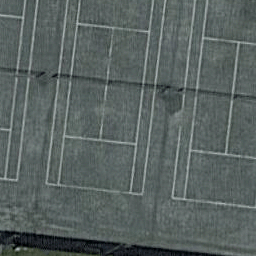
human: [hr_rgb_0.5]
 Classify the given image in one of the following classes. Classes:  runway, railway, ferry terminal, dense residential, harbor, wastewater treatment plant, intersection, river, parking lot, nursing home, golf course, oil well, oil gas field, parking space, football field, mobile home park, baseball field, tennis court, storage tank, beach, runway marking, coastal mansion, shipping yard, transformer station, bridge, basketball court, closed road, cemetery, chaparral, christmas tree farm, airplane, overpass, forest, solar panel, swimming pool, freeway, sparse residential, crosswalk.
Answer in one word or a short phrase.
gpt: tennis court